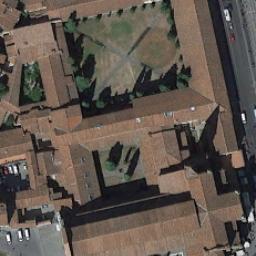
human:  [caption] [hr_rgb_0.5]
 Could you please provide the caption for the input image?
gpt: This is a church with a white cylindrical building in the middle .

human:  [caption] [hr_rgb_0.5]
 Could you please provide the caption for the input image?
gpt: There is a church with red roof next to the road .

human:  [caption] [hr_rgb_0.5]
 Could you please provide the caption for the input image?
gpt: A tan cross-shaped church with a cross-shaped roof, Surrounded by buildings, Roads and cars .

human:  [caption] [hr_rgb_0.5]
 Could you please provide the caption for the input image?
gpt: The church with a tower and the rest of the church has some orange sloping roofs .

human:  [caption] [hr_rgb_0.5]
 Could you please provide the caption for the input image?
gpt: A church with brown roofs and a courtyard .